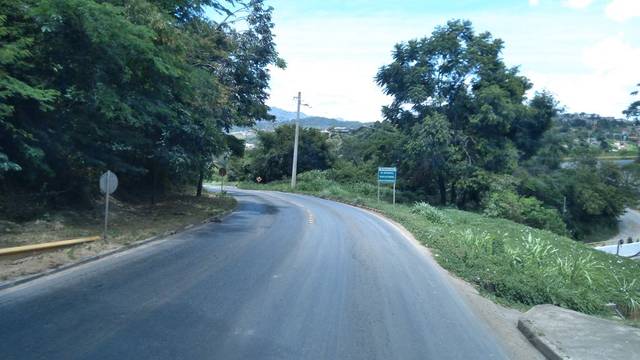
Region: Brazil
Coordinates: -19.857, -43.849